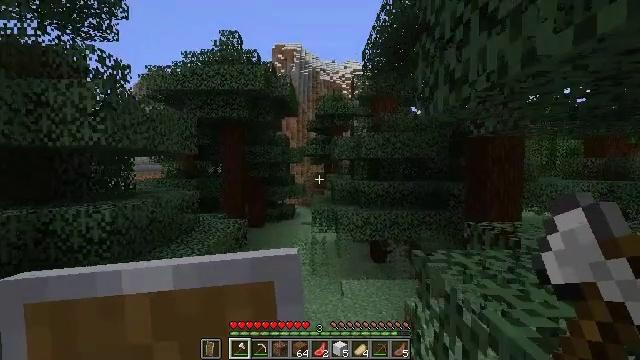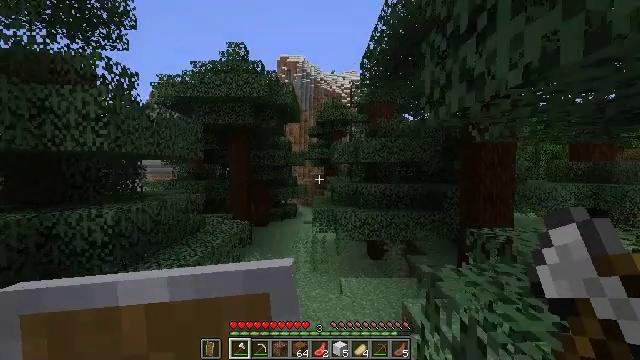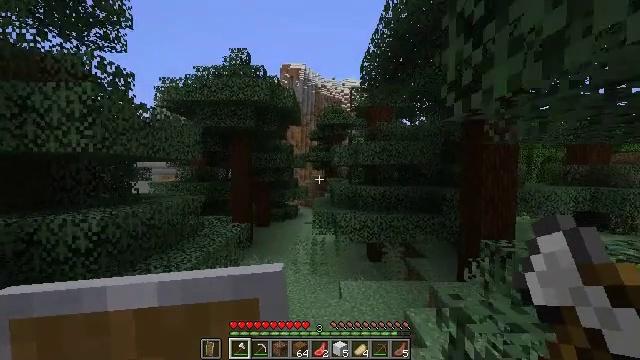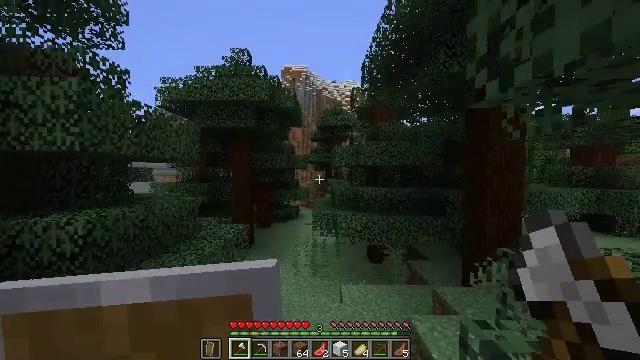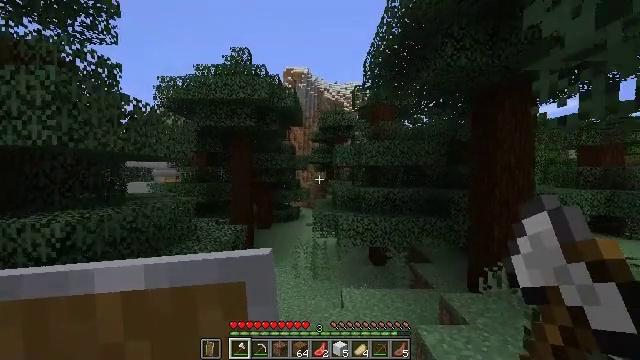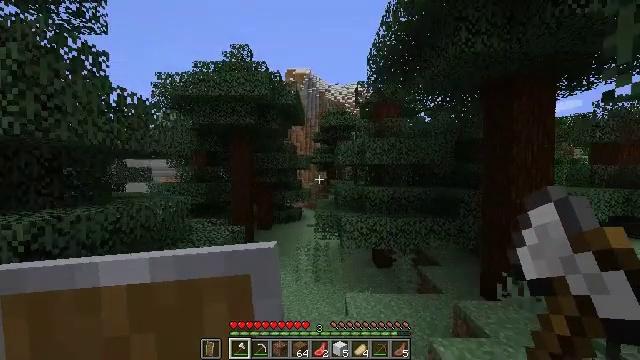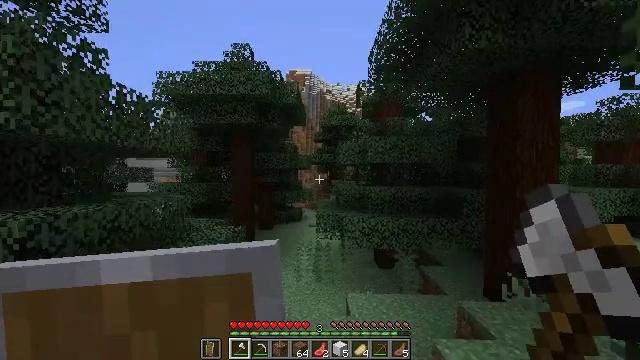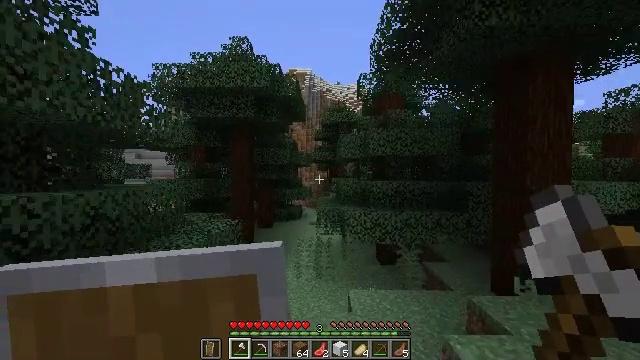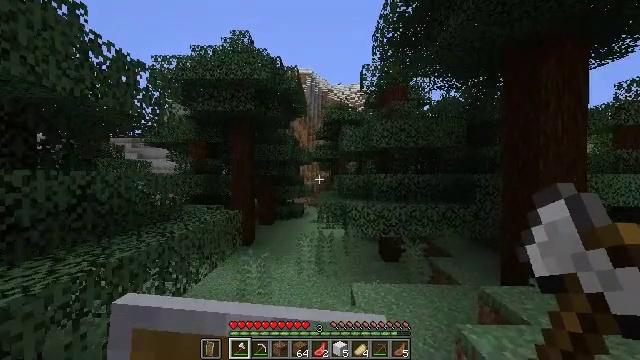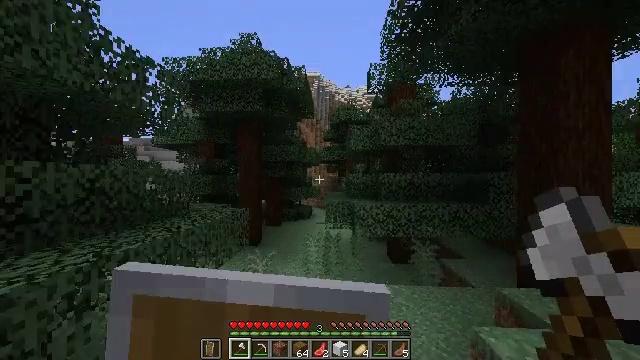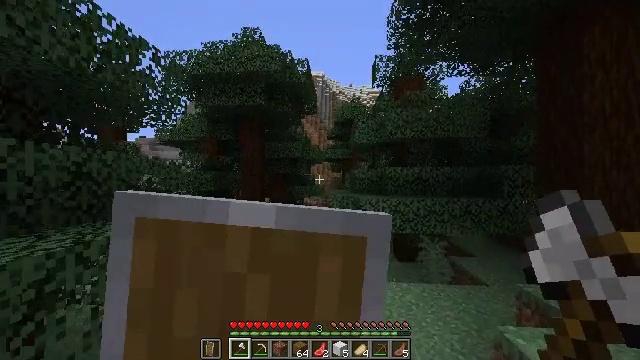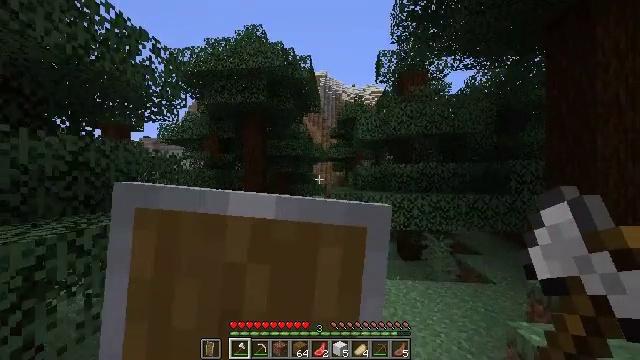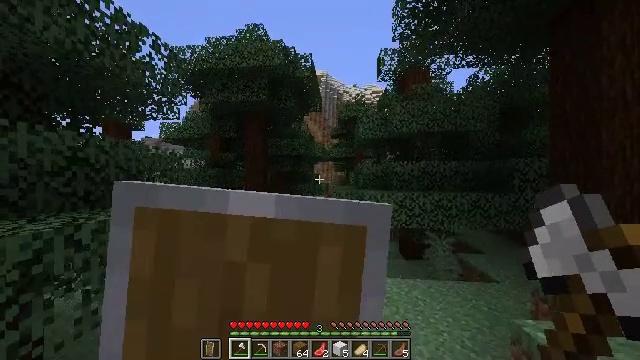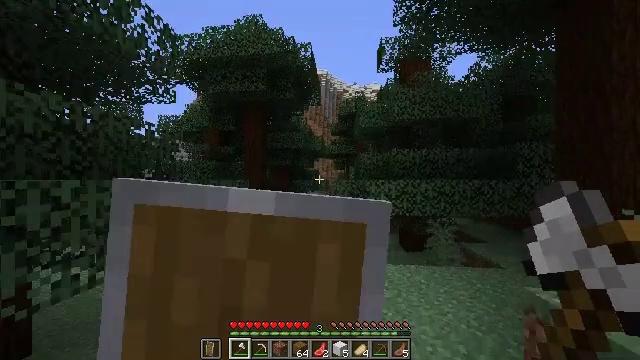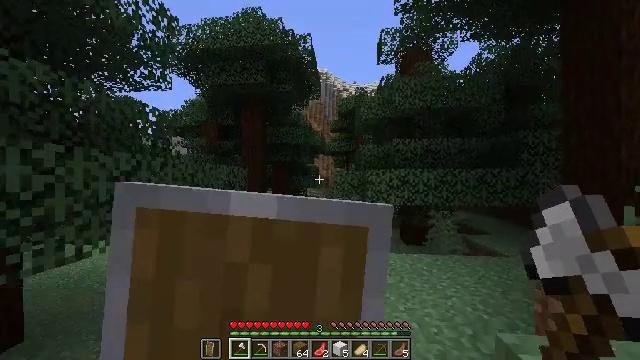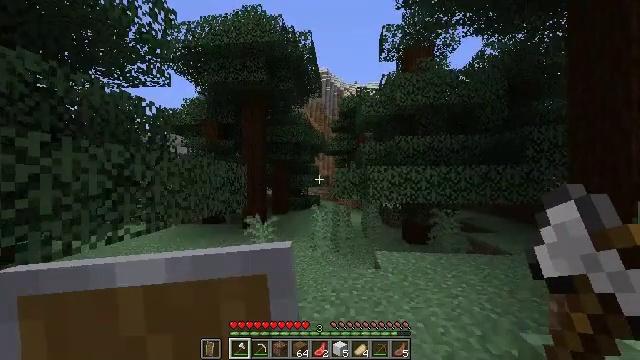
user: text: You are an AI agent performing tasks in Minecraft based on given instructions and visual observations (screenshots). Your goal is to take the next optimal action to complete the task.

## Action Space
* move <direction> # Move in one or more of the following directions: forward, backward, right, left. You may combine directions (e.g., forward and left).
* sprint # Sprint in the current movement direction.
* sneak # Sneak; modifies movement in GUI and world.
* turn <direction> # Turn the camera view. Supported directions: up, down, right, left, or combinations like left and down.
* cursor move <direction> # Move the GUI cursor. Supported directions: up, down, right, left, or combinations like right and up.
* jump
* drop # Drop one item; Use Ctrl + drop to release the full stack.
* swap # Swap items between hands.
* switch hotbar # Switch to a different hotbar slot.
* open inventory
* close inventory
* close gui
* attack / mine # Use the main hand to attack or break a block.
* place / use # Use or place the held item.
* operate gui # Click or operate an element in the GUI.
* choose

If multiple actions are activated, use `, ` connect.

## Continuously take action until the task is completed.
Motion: motion action
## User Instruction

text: Mine gravel from the ground.
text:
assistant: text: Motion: move forward, sprint
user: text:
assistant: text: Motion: move forward, sprint
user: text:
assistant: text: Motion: move forward, sprint
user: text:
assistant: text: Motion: move forward, sprint
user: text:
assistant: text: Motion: move forward, sprint
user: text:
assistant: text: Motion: move forward, sprint
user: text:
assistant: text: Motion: move forward, sprint
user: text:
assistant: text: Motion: move forward, sprint, use / place
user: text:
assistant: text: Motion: move forward, sprint, turn left, use / place
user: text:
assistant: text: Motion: move forward, sprint, turn left, use / place
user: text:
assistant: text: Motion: move forward, sprint, use / place
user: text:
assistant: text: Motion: move forward, sprint, use / place
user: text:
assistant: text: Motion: move forward, sprint, use / place
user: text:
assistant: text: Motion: move forward, sprint, use / place
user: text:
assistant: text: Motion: move forward, sprint
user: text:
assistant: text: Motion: move forward, sprint
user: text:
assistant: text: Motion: move forward, sprint
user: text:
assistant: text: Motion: move forward, sprint
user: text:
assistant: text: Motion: move forward, sprint
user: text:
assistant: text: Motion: move forward, sprint
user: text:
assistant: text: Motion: move forward, sprint, turn left
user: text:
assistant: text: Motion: move forward, sprint, turn left
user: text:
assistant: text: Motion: move forward, sprint
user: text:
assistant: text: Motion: move forward, sprint
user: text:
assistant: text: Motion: move forward, sprint, turn left
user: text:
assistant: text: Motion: move forward, sprint
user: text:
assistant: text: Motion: move forward, sprint, turn left
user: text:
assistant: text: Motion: move forward, sprint, turn left
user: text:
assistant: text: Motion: move forward, sprint, turn left and down
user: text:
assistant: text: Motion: move forward, sprint, turn left and down